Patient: sex F, age 39
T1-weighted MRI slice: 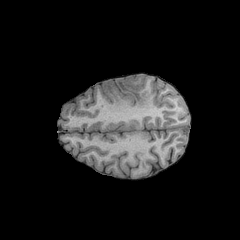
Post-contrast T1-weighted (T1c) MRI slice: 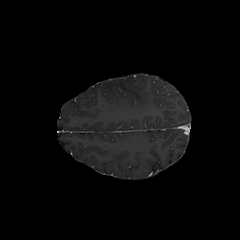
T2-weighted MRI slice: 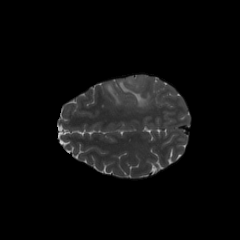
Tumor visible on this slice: yes
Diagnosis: Astrocytoma, IDH-mutant
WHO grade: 2